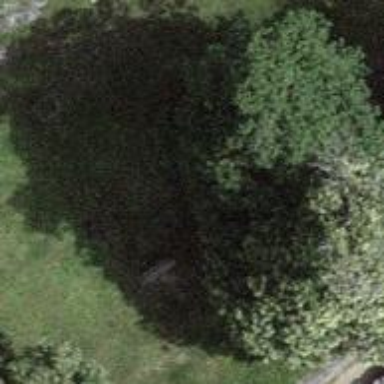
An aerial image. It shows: Bench.